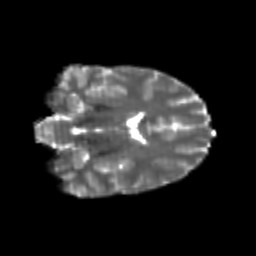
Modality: T2w
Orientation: coronal
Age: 21
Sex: female
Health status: healthy
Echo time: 0.074 s